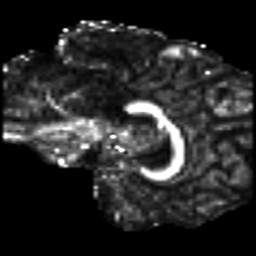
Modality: FA
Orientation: sagittal
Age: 35
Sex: female
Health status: healthy
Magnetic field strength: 3 T
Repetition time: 8.4 s
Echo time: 0.0926 s